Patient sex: M
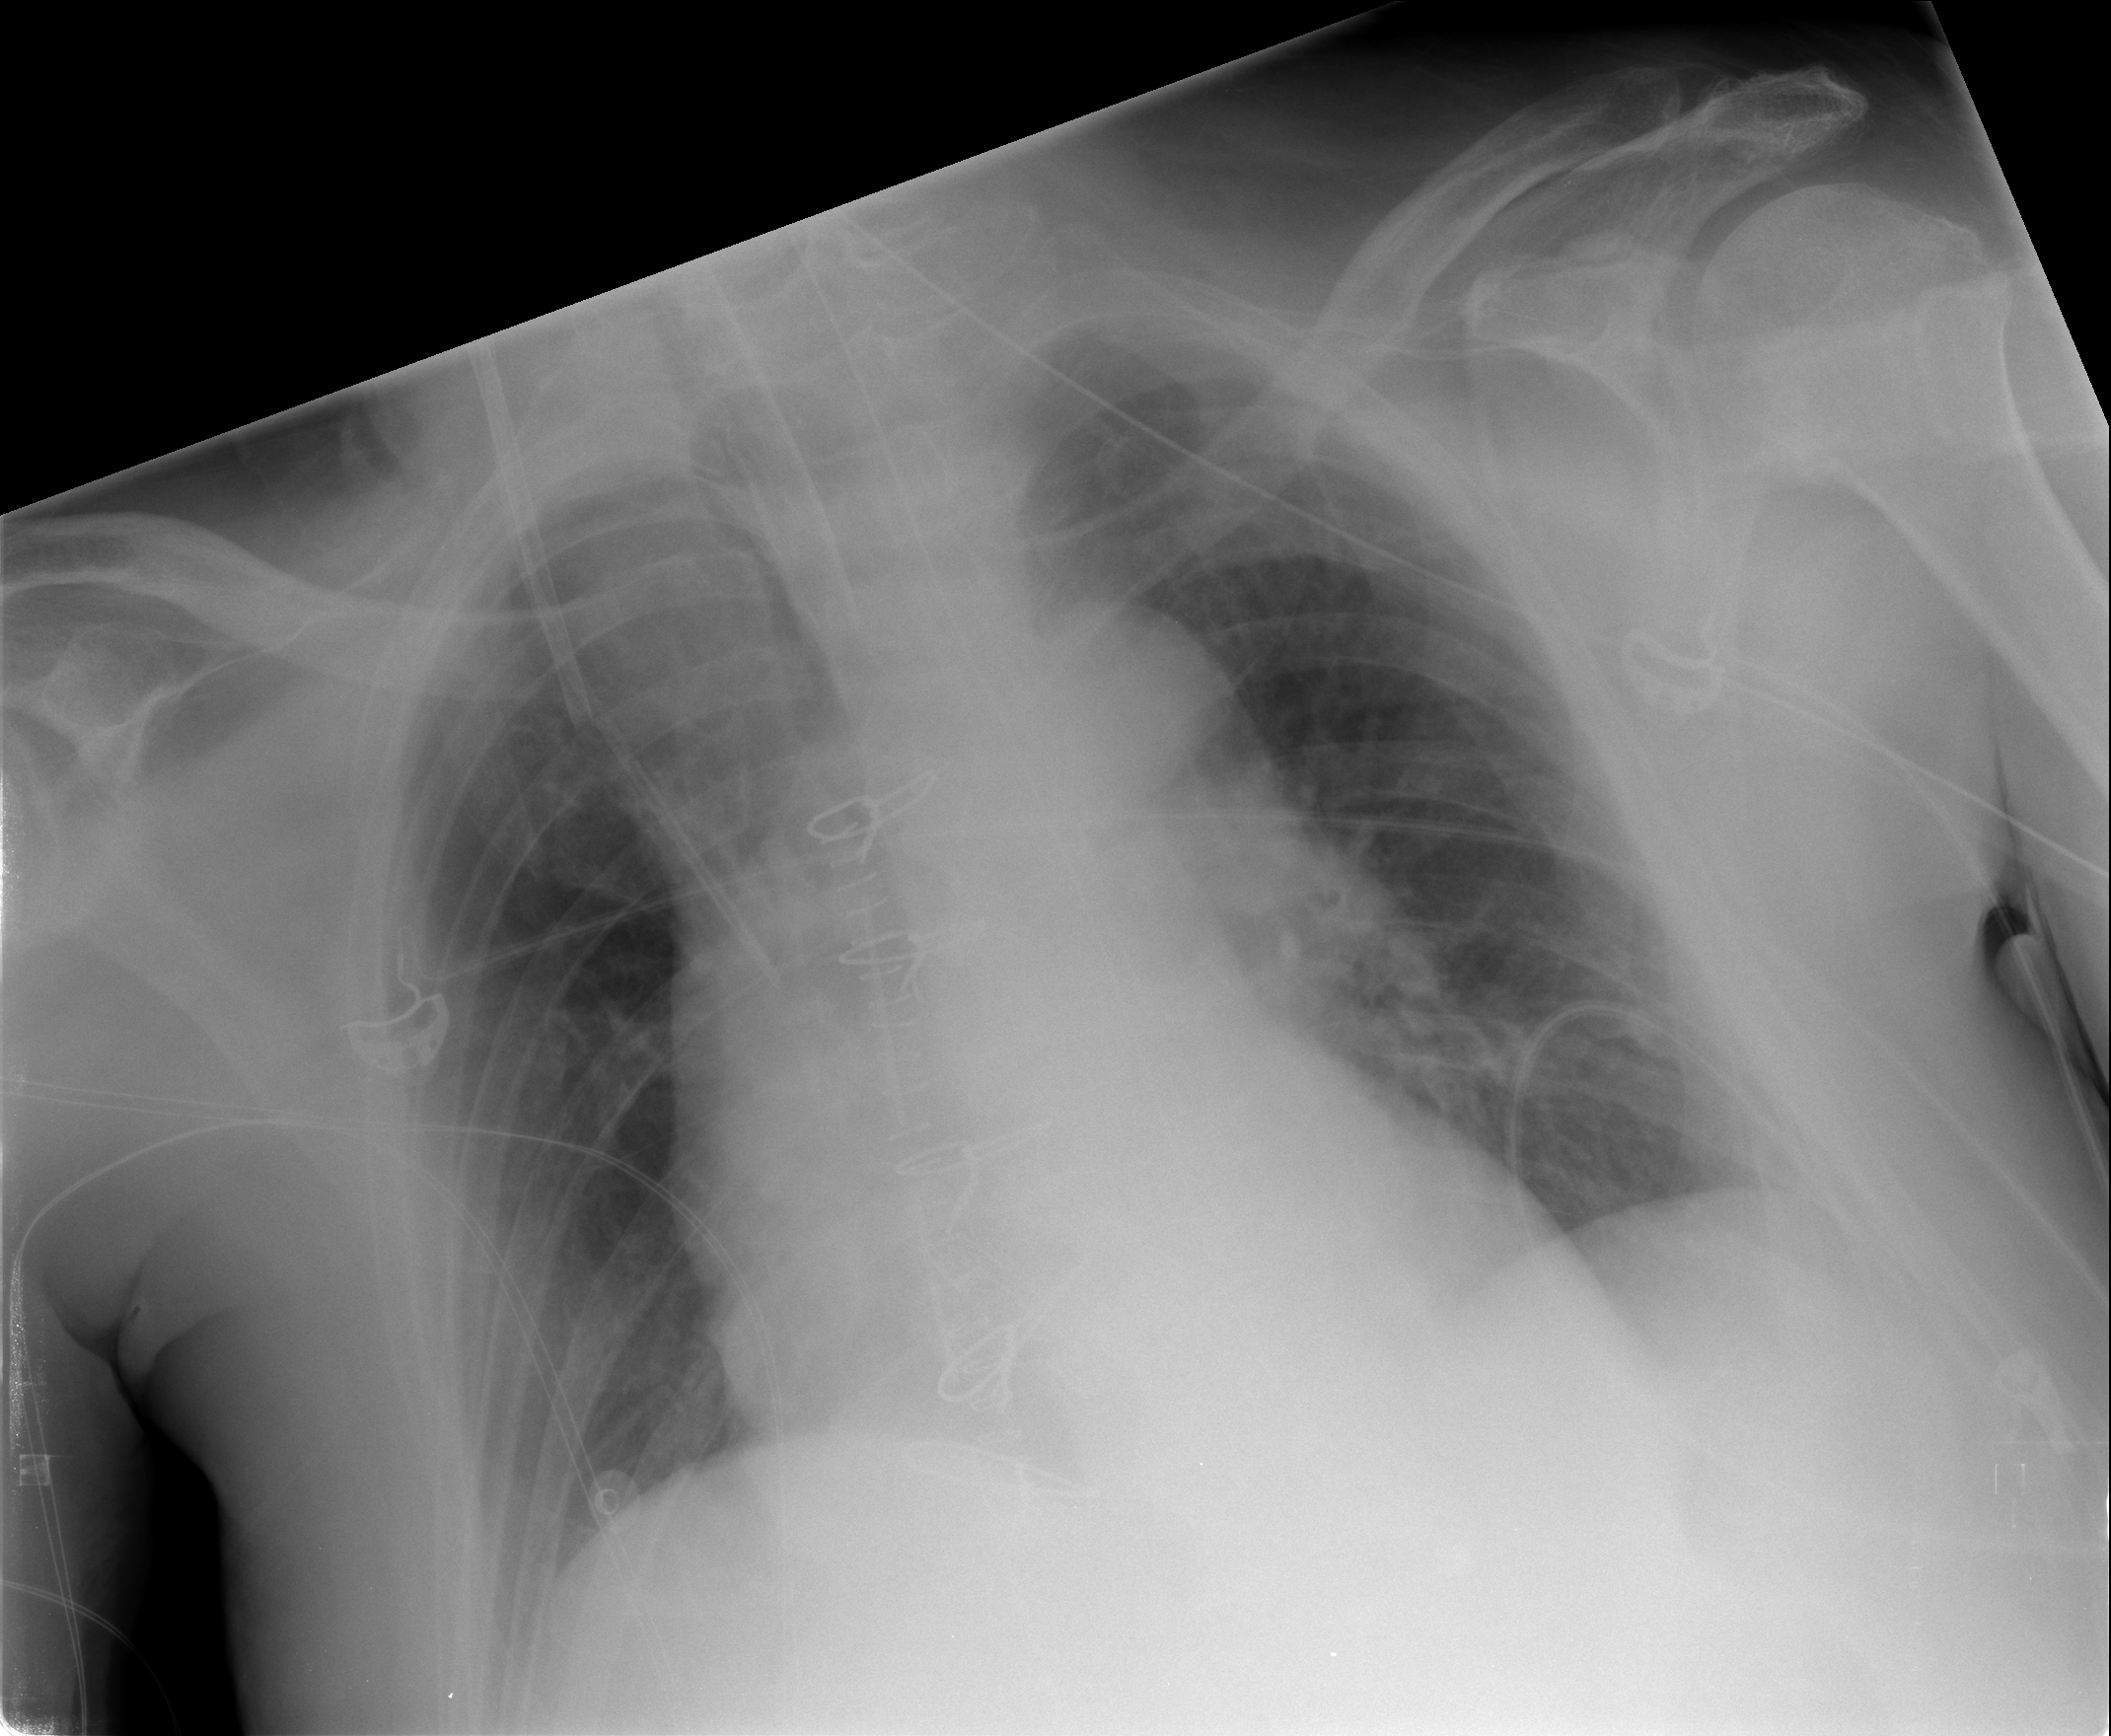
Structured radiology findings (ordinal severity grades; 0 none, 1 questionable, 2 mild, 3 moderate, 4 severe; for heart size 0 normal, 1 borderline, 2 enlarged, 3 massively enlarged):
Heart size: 1
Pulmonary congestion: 1
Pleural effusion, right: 1
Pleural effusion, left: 0
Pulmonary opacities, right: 0
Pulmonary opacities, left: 0
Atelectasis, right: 0
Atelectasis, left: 0